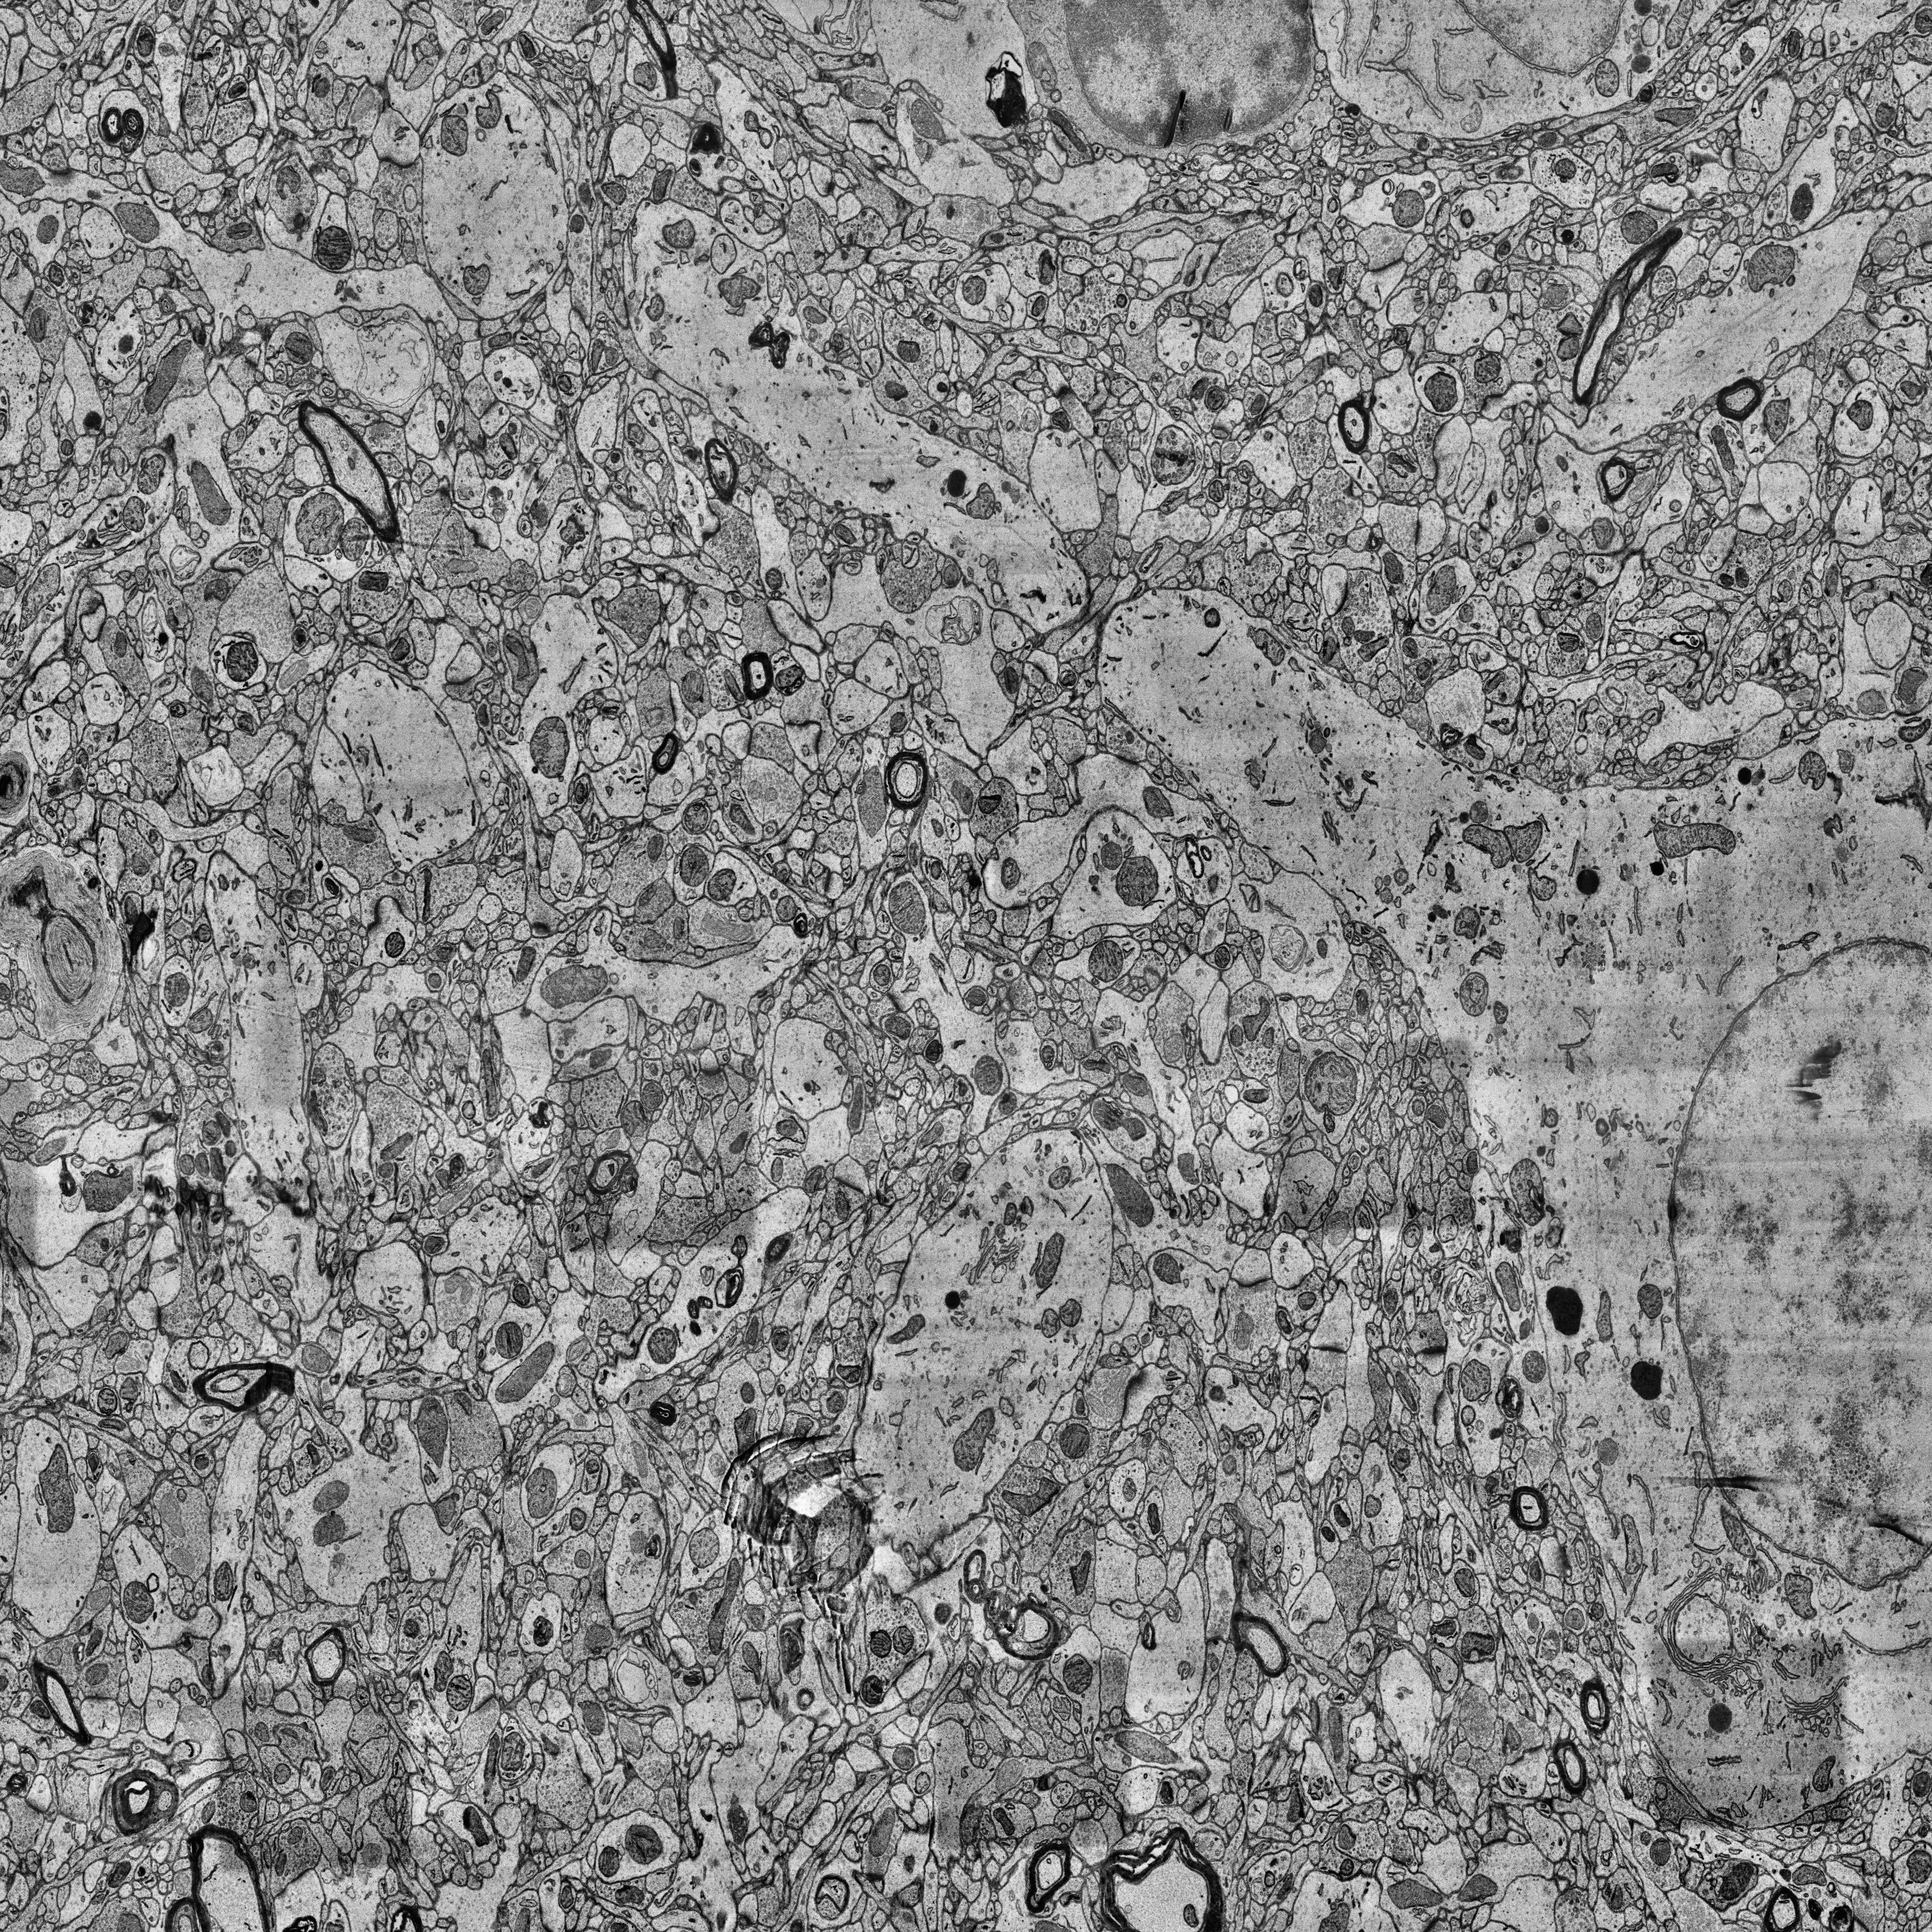
Electron microscopy slice of human cortex tissue
Slice depth (z): 258
Mitochondria instances in slice: 445